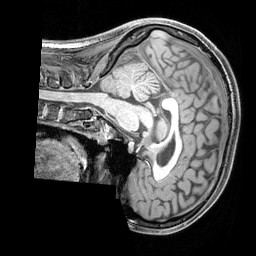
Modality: T1w
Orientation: sagittal
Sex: female
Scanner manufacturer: siemens
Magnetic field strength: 3 T
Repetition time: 2.3 s
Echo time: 0.00226 s